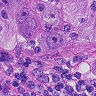
Metastatic tissue present: yes